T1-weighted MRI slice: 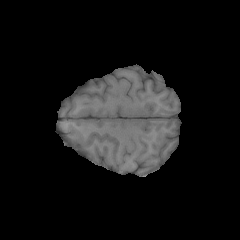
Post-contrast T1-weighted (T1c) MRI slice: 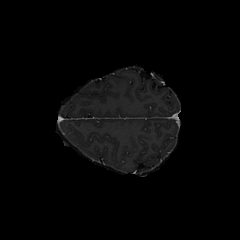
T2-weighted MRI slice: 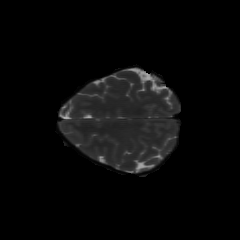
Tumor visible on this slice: no